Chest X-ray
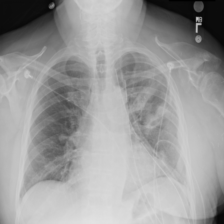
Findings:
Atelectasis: negative
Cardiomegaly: negative
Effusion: negative
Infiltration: negative
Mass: negative
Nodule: positive
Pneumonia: negative
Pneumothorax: positive
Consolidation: negative
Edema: negative
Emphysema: negative
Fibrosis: negative
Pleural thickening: negative
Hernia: negative